Question: I can't create project from ScerlockActionBar library, because it's inactive for some reason:

Any ideas - why it's happens? I've created projects from source before and everything was ok, but not now.
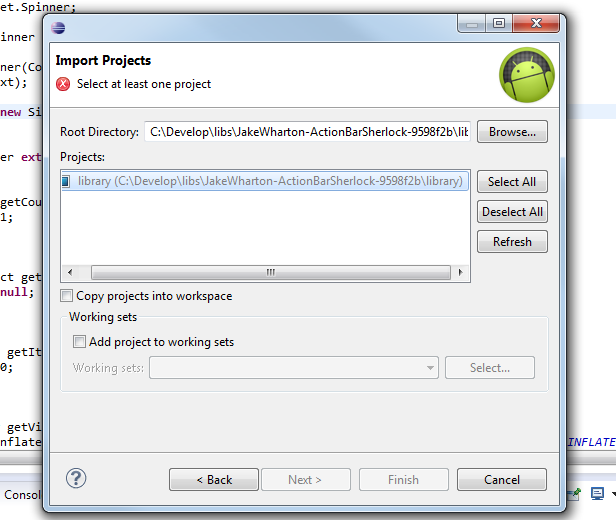
Answer: This means it's already been added. Just look for it in eclipse.